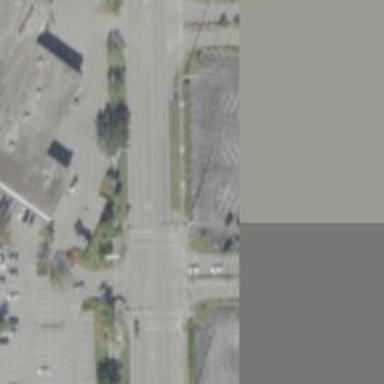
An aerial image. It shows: Crossing on the road with line markings.